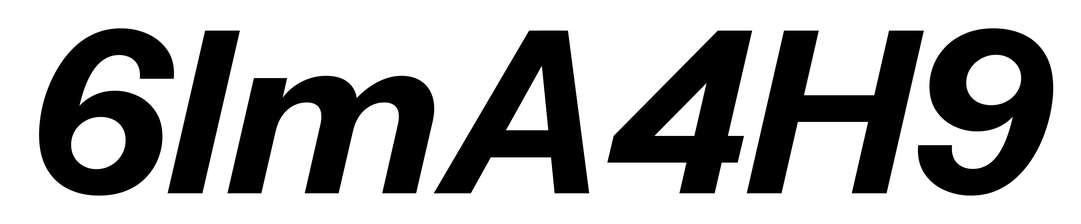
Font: InstrumentSans-Italic_Bold_Italic